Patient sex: F
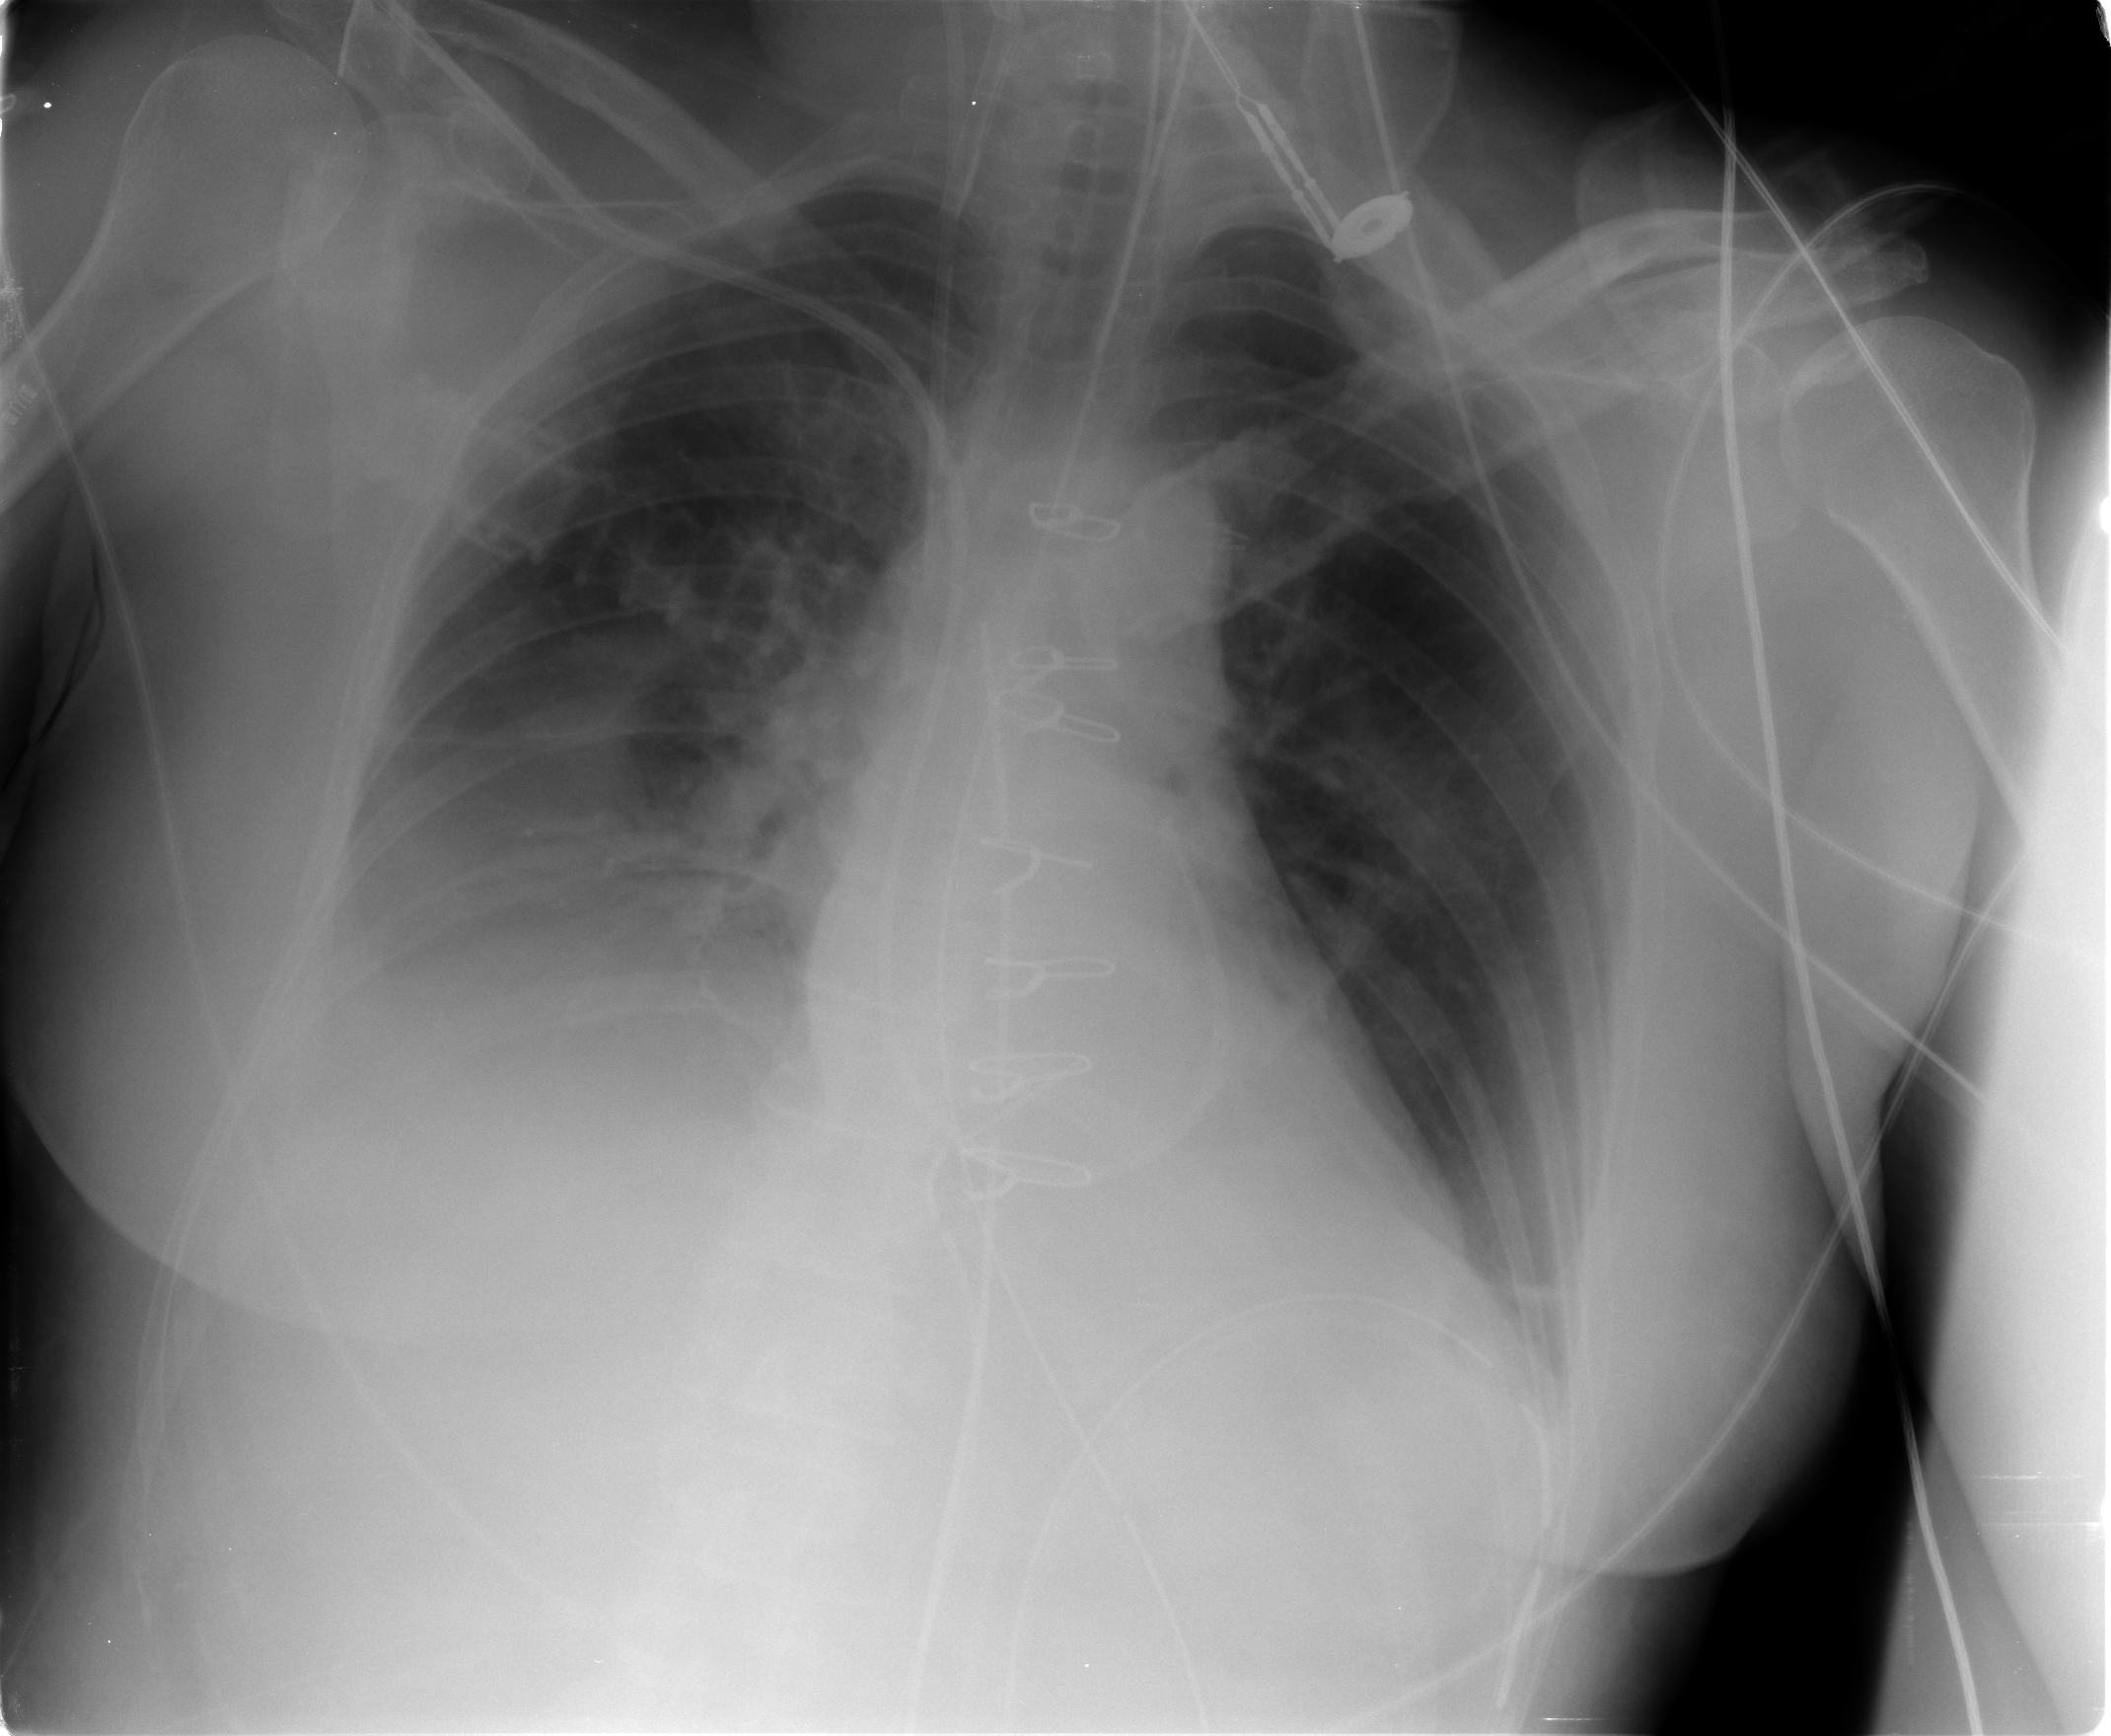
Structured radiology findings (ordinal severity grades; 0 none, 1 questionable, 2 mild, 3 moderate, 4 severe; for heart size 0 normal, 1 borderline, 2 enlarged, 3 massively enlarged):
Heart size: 1
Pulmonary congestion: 1
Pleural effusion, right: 3
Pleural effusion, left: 2
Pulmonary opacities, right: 0
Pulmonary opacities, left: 1
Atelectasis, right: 2
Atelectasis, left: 2